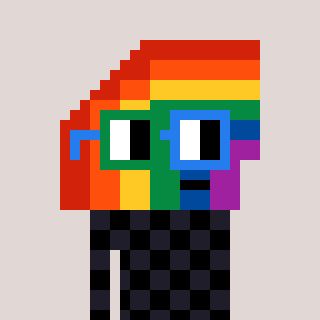
a pixel art character with square green and blue glasses, a rainbow-shaped head and a grayscale-colored body on a warm background